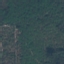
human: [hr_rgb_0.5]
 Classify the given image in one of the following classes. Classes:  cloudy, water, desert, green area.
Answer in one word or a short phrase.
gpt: green area